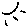
Label: sun